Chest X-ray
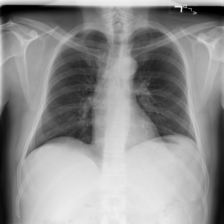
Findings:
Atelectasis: negative
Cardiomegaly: negative
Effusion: negative
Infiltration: positive
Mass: negative
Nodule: negative
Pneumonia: negative
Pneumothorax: negative
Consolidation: negative
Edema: negative
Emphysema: negative
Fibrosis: negative
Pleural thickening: negative
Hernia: negative